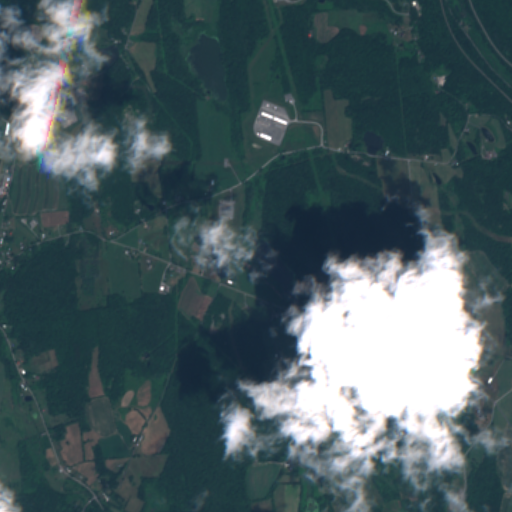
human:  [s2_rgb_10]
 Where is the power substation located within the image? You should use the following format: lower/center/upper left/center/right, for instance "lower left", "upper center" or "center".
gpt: The power substation is located in the upper center of the image.
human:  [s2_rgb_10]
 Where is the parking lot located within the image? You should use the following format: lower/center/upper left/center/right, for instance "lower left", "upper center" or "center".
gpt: There is no parking lot in the image.